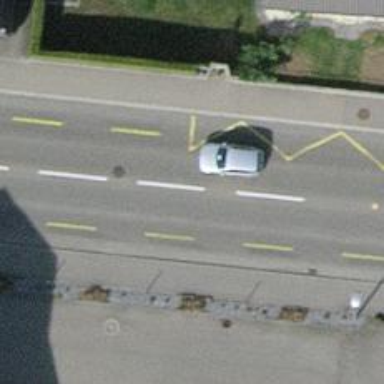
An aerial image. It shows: Asphalt primary highway with advisory cycle lane.